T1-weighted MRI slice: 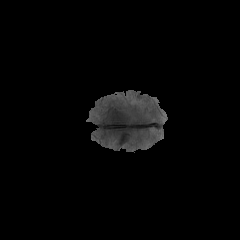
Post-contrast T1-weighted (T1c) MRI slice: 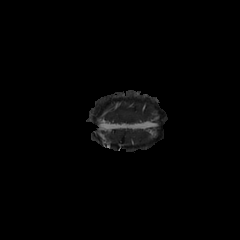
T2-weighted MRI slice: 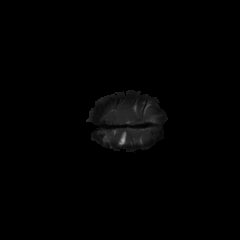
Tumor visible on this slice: no